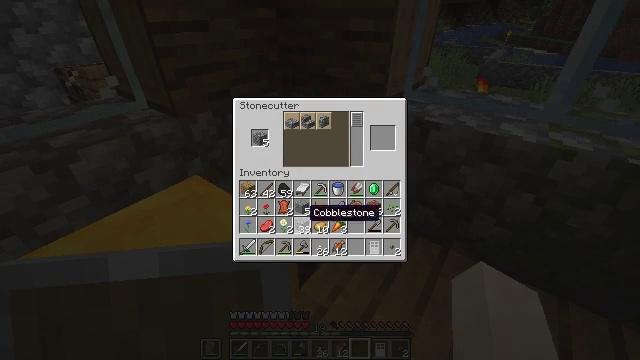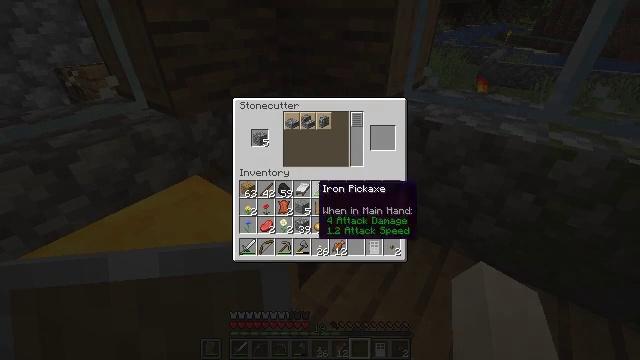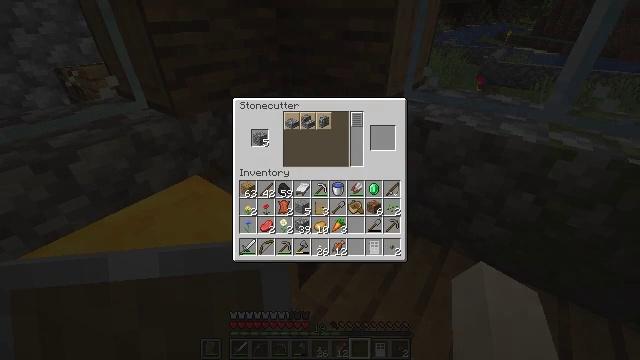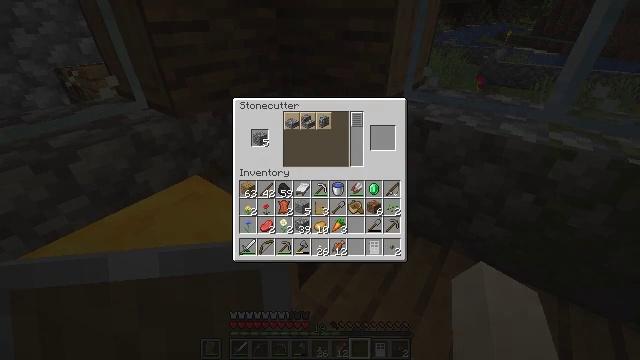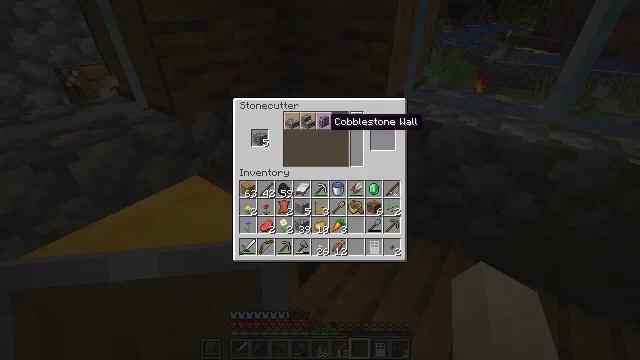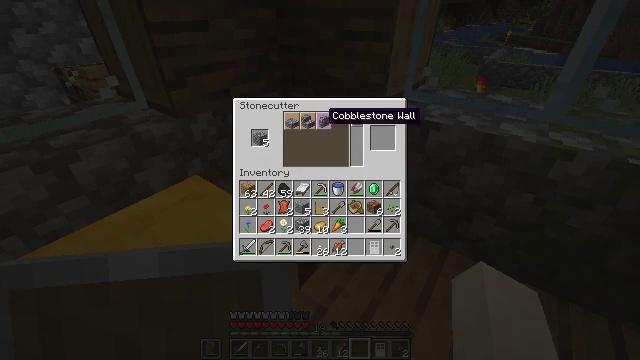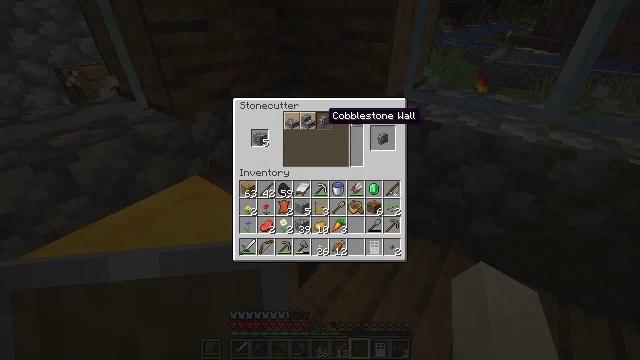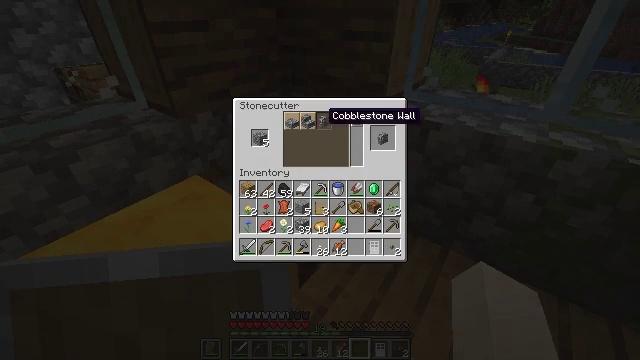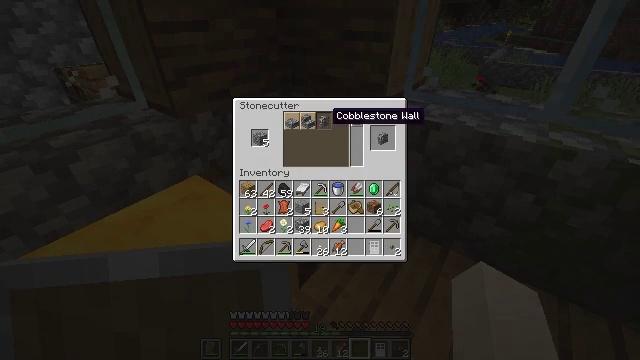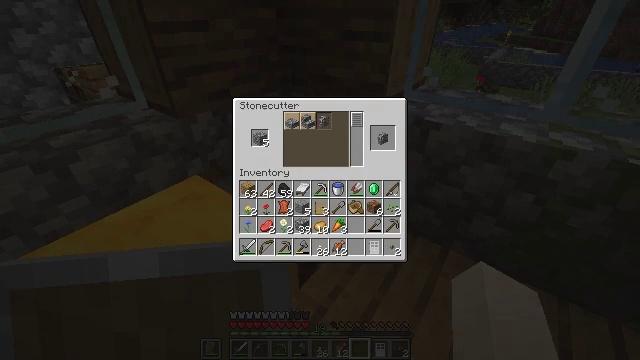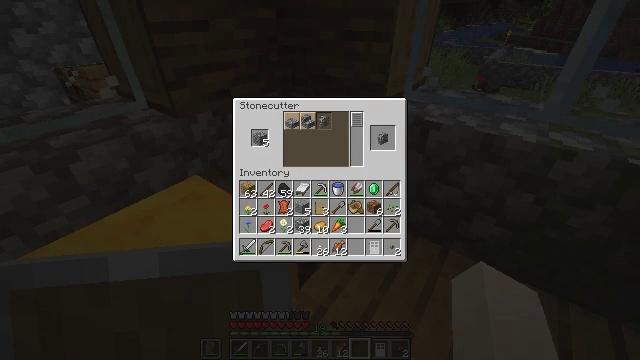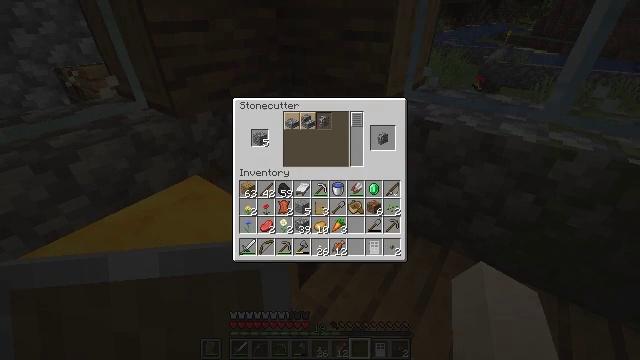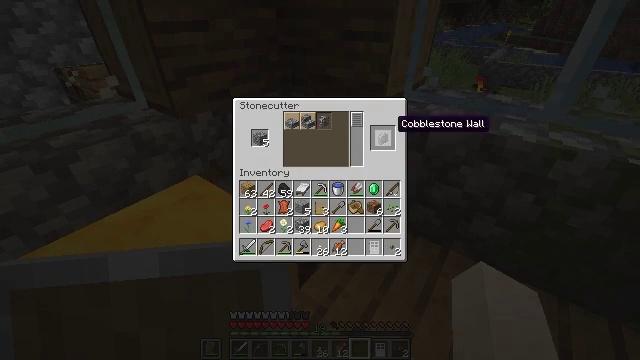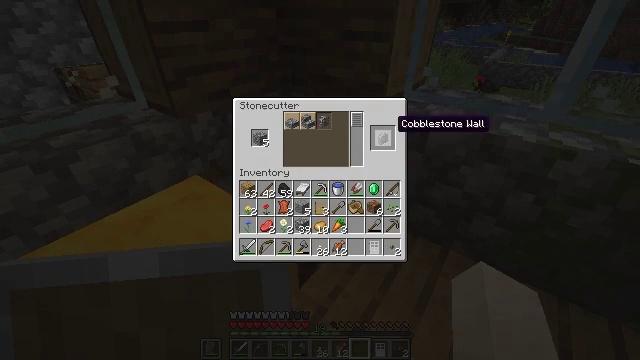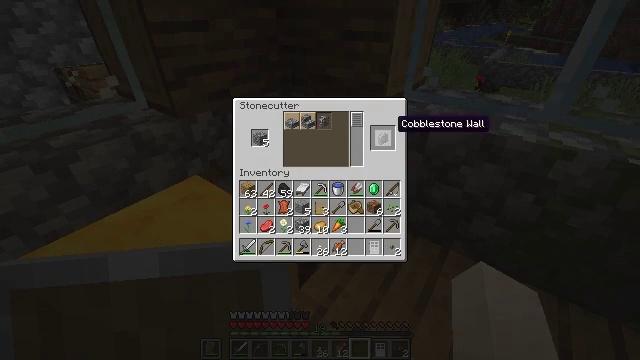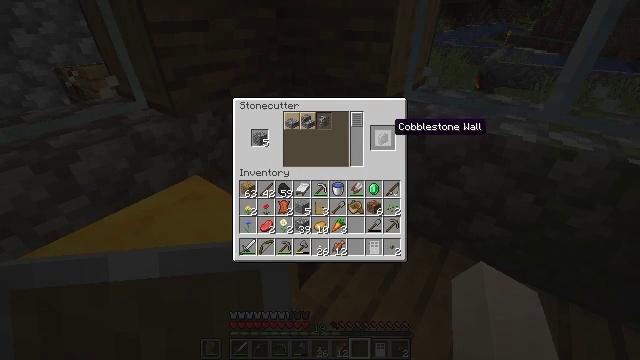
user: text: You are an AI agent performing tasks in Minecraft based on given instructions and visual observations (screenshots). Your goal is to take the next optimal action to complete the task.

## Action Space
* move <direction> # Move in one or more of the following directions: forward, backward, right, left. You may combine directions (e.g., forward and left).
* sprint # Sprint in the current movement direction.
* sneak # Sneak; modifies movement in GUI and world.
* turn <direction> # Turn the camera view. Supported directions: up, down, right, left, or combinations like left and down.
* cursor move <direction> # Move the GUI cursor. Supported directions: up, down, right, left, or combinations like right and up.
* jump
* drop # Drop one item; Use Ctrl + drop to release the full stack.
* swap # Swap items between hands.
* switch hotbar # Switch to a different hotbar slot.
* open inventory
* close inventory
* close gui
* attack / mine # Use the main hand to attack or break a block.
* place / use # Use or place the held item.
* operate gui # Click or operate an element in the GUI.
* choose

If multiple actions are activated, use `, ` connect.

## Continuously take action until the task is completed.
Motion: motion action
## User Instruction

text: Gather wheat by left-clicking on it.
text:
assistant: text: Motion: cursor move right and up
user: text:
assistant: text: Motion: cursor move right and up
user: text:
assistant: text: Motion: cursor move up
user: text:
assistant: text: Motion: no_op
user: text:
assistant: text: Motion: sneak
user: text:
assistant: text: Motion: sneak, operate gui
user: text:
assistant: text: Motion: sneak, operate gui
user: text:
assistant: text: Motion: sneak
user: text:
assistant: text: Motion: sneak, cursor move right and down
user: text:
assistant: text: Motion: sneak
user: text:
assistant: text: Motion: sneak
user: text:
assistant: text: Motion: sneak, cursor move right
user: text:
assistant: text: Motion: sneak
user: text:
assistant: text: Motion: sneak
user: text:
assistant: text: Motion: sneak
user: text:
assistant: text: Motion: sneak, operate gui
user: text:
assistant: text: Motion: sneak, operate gui
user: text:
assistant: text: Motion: sneak, operate gui
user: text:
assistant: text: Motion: sneak
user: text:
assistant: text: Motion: no_op
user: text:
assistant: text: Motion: no_op
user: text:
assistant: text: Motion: turn left, close gui
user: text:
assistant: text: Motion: turn left and up
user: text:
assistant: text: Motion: turn left and up
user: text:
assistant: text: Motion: move forward, turn left and up
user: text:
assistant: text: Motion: move forward
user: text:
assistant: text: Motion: move forward
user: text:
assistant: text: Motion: move forward
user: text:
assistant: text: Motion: move forward, turn left and up
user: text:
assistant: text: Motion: move forward, turn left and up